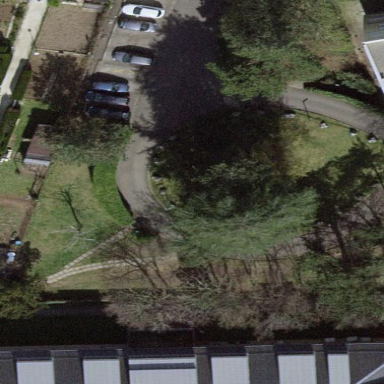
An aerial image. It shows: Park.